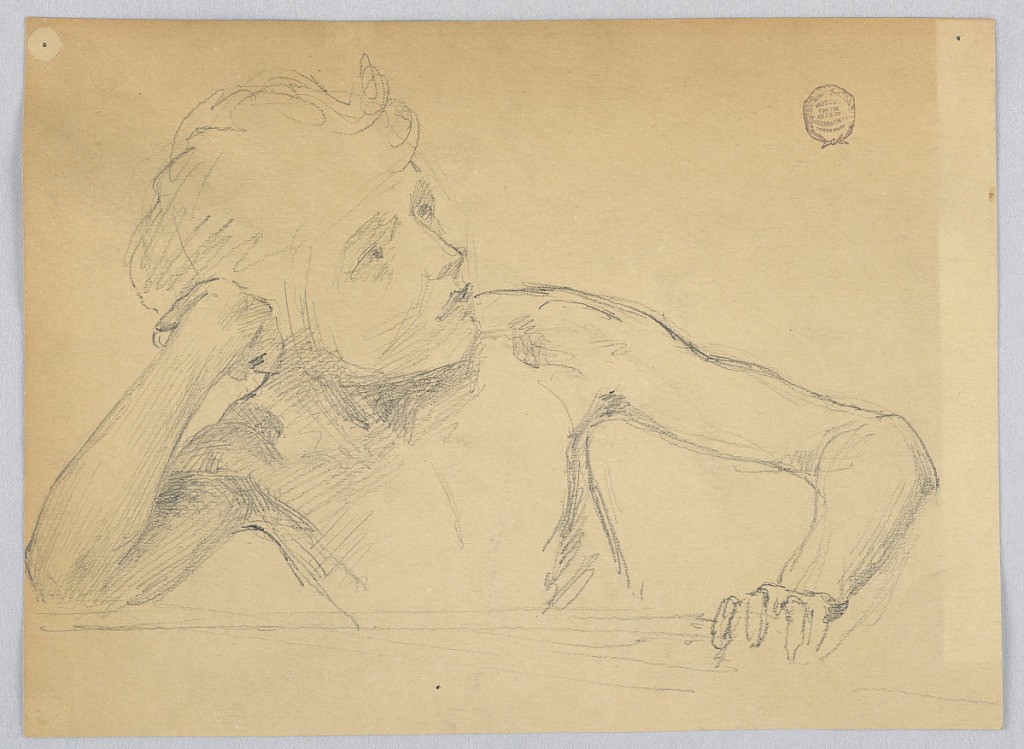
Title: Figure Study
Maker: Francis Augustus Lathrop, American, 1849–1909
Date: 1893–94
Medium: Graphite on cream paper
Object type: Drawing
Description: Half-figure with bare chest. The head leans on the right hand and is turned toward the left shoulder. The left hand and right elbow lean on the same surface. Verso: parts of draperies, drawn in charcoal.